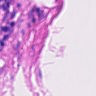
Metastatic tissue present: no